Question: I'm developing a web service using REST (Jersey 1.8). Currently I'm using XML to communicate between the Java client and the server.
I need to change it to JSON: how can I do that? I have bunch of auto generated code from NetBeans, and have no idea what to do and how. When the testing the service it shows the JSON data. What I'm unable to do is deal with it within my 'main' method.

these are the tutorial I followed
- <URL>
My Java client 'main' method:
'''
public class SOATestClient {
/**
* @param args the command line arguments
*/
public static void main(String[] args) {
PersonJerseyClient client = new PersonJerseyClient();
ClientResponse response = client.findAll_XML(ClientResponse.class);
GenericType<List<Person>> genericType = new GenericType<List<Person>>() {
};
// Returns an ArrayList of Players from the web service
List<Person> data = new ArrayList<Person>();
data = (response.getEntity(genericType));
System.out.println("Retreiving and Displaying Players Details");
for (Person person : data) {
System.out.println("FirstName: " + person.getName());
System.out.println("ID : " + person.getId());
System.out.println(" Age : " + person.getAge());
}
client.close();
}
}
'''
personjerseycilent
'''
/*
* To change this template, choose Tools | Templates
* and open the template in the editor.
*/
package jerseyclients;
import com.sun.jersey.api.client.Client;
import com.sun.jersey.api.client.UniformInterfaceException;
import com.sun.jersey.api.client.WebResource;
/**
* Jersey REST client generated for REST resource:PersonFacadeREST
* [entity.person]<br>
* USAGE:
* <pre>
* PersonJerseyClient client = new PersonJerseyClient();
* Object response = client.XXX(...);
* // do whatever with response
* client.close();
* </pre>
*
* @author rj45
*/
public class PersonJerseyClient {
private WebResource webResource;
private Client client;
private static final String BASE_URI = "http://localhost:8080/SOATestService/resources";
public PersonJerseyClient() {
com.sun.jersey.api.client.config.ClientConfig config = new com.sun.jersey.api.client.config.DefaultClientConfig();
client = Client.create(config);
webResource = client.resource(BASE_URI).path("entity.person");
}
public void remove(String id) throws UniformInterfaceException {
webResource.path(java.text.MessageFormat.format("{0}", new Object[]{id})).delete();
}
public String countREST() throws UniformInterfaceException {
WebResource resource = webResource;
resource = resource.path("count");
return resource.accept(javax.ws.rs.core.MediaType.TEXT_PLAIN).get(String.class);
}
public <T> T findAll_XML(Class<T> responseType) throws UniformInterfaceException {
WebResource resource = webResource;
return resource.accept(javax.ws.rs.core.MediaType.APPLICATION_XML).get(responseType);
}
public <T> T findAll_JSON(Class<T> responseType) throws UniformInterfaceException {
WebResource resource = webResource;
return resource.accept(javax.ws.rs.core.MediaType.APPLICATION_JSON).get(responseType);
}
public void edit_XML(Object requestEntity) throws UniformInterfaceException {
webResource.type(javax.ws.rs.core.MediaType.APPLICATION_XML).put(requestEntity);
}
public void edit_JSON(Object requestEntity) throws UniformInterfaceException {
webResource.type(javax.ws.rs.core.MediaType.APPLICATION_JSON).put(requestEntity);
}
public void create_XML(Object requestEntity) throws UniformInterfaceException {
webResource.type(javax.ws.rs.core.MediaType.APPLICATION_XML).post(requestEntity);
}
public void create_JSON(Object requestEntity) throws UniformInterfaceException {
webResource.type(javax.ws.rs.core.MediaType.APPLICATION_JSON).post(requestEntity);
}
public <T> T findRange_XML(Class<T> responseType, String from, String to) throws UniformInterfaceException {
WebResource resource = webResource;
resource = resource.path(java.text.MessageFormat.format("{0}/{1}", new Object[]{from, to}));
return resource.accept(javax.ws.rs.core.MediaType.APPLICATION_XML).get(responseType);
}
public <T> T findRange_JSON(Class<T> responseType, String from, String to) throws UniformInterfaceException {
WebResource resource = webResource;
resource = resource.path(java.text.MessageFormat.format("{0}/{1}", new Object[]{from, to}));
return resource.accept(javax.ws.rs.core.MediaType.APPLICATION_JSON).get(responseType);
}
public <T> T find_XML(Class<T> responseType, String id) throws UniformInterfaceException {
WebResource resource = webResource;
resource = resource.path(java.text.MessageFormat.format("{0}", new Object[]{id}));
return resource.accept(javax.ws.rs.core.MediaType.APPLICATION_XML).get(responseType);
}
public <T> T find_JSON(Class<T> responseType, String id) throws UniformInterfaceException {
WebResource resource = webResource;
resource = resource.path(java.text.MessageFormat.format("{0}", new Object[]{id}));
return resource.accept(javax.ws.rs.core.MediaType.APPLICATION_JSON).get(responseType);
}
public void close() {
client.destroy();
}
}
'''
I try to access it with the following, and deal it with same way as XML,
'''
ClientResponse response = client.findAll_JSON(ClientResponse.class);
'''
but it gives me
'''
Exception in thread "main" javax.ws.rs.WebApplicationException: javax.xml.bind.UnmarshalException
- with linked exception:
[com.sun.istack.internal.SAXParseException2; lineNumber: 0; columnNumber: 0; unexpected element (uri:"", local:"id"). Expected elements are <{}person>]
at com.sun.jersey.core.provider.jaxb.AbstractListElementProvider.readFrom(AbstractListElementProvider.java:251)
at com.sun.jersey.api.client.ClientResponse.getEntity(ClientResponse.java:553)
at com.sun.jersey.api.client.ClientResponse.getEntity(ClientResponse.java:523)
at soatestclient.SOATestClient.main(SOATestClient.java:33)
Caused by: javax.xml.bind.UnmarshalException
'''
I would be grateful to if you could help me on this matter. Thank you!
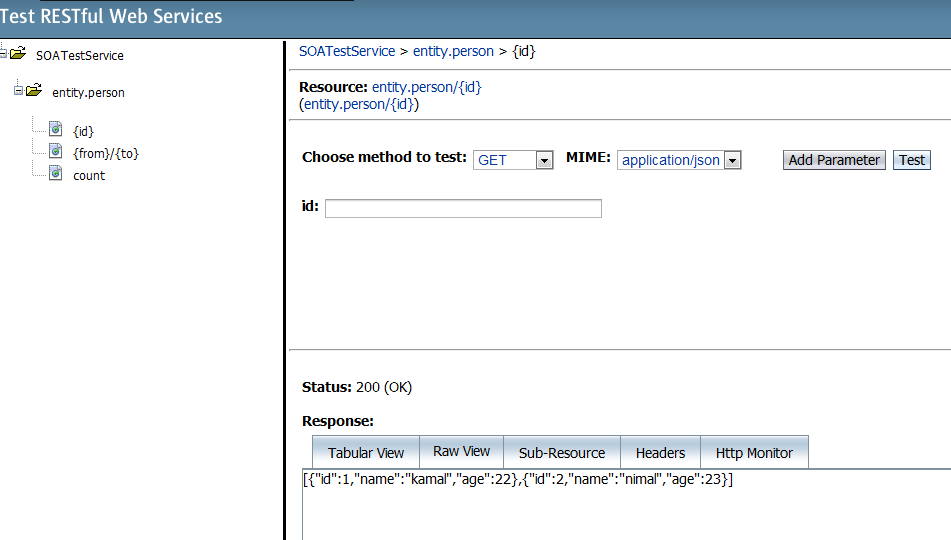
Answer: 1) Whoever is generating this error, is clearly expecting XML input. Not JSON. You need to change that ASAP:
'''
javax.ws.rs.WebApplicationException: javax.xml.bind.UnmarshalException
com.sun.istack.internal.SAXParseException2;
<= javax.xml.bind and SAXParse are both XML-only: JSON not invited
'''
2) The stuff in your screen shot (presumably Jersey?) is definitely OK.
3) I haven't followed the whole tutorial, and you haven't given enough information to tell where you went astray.
SUGGESTION:
Just retrace your steps in the tutorial, and make you're selecting "JSON" ( XML, and SOAP) every step of the way.
=========== ADDENDUM ===========
OK - Thanx for the update. Here's where we're at:
1) This is the problem:
'''
Exception in thread "main" javax.ws.rs.WebApplicationException: javax.xml.bind.UnmarshalException
- with linked exception:
[com.sun.istack.internal.SAXParseException2; lineNumber: 0; columnNumber: 0; unexpected element (uri:"", local:"id"). Expected elements are <{}person>]
at com.sun.jersey.core.provider.jaxb.AbstractListElementProvider.readFrom(AbstractListElementProvider.java:251)
at com.sun.jersey.api.client.ClientResponse.getEntity(ClientResponse.java:553)
at com.sun.jersey.api.client.ClientResponse.getEntity(ClientResponse.java:523)
at soatestclient.SOATestClient.main(SOATestClient.java:33)
Caused by: javax.xml.bind.UnmarshalException
'''
2) You said this stack traceback is coming from the client.
So your server is 100% OK - the thing you need to do is fix your client. Cool :)
3) The traceback shows the client is expecting XML ... but getting JSON instead.
So the thing you should need to fix is to tell your client "Hey: read JSON, not XML". Again - cool :)
4) How do you do that?
Well, for starters, you need to get rid of this line (if you haven't already):
'''
// Bad, bad bad. Don't do this!|
ClientResponse response = client.findAll_XML(ClientResponse.class);
'''
5) You might want to change other parts of your client code - I don't know.
You might also want to change your client's configuration - I don't know that, either.
6) Suggestion: look at this other tutorial - it might point you in the right direction:
- <URL>
NOTE:
you need to do - it should be simple! Please review the link, review your code and your test client configuration ... and post back what you find!
Thank you in advance...